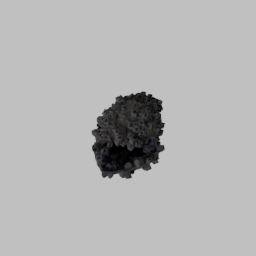
Label: animals